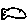
Label: fish